Question: I am trying to get mysql set up properly on OSX Mavericks. I have installed the 3 packages from here <URL>. Everything works as expected.
However, when I click in the preferences pain window shown below, I cannot restart the server. I am pretty sure that this is due to the fact that the '/tmp/mysql.sock' file gets removed. The only way to get the server to start again is to restart my computer, which is less than ideal.

How can I get the /tmp/mysql.sock file to stick around even after stopping the server?
As a side note I have symlinked the mysql.sock file using this command, but I don't think this is related
'''
sudo ln -s /tmp/mysql.sock /var/mysql/mysql.sock
'''
I also noticed that I cannot find a my.cnf file anywhere. Should I create this file someplace?
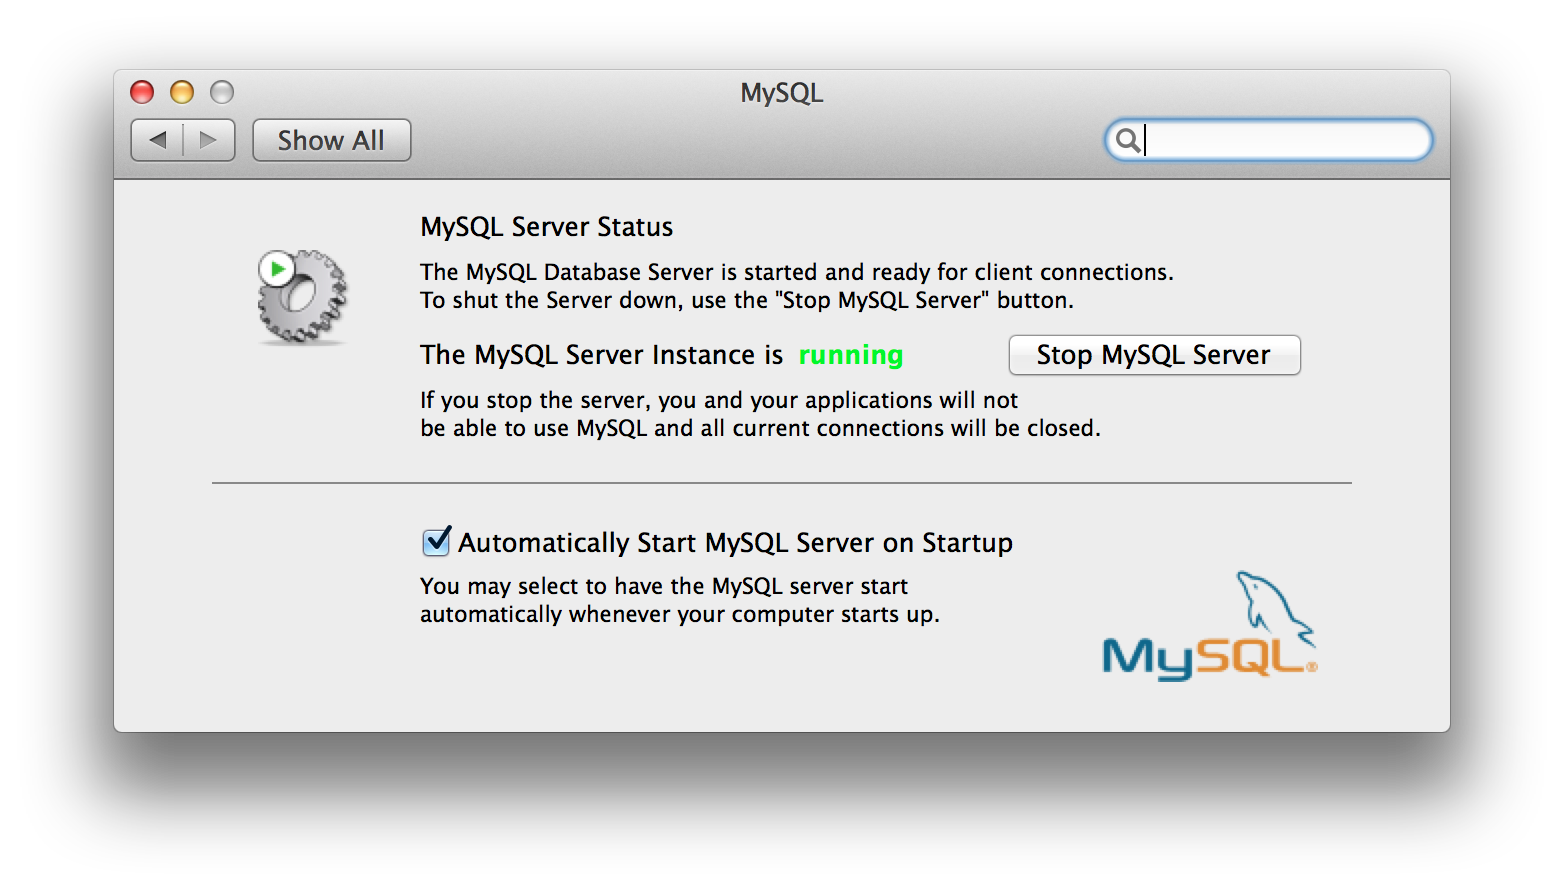
Answer: I ended up removing all files using this post as a reference <URL> and reinstalling using homebrew 'brew install mysql'. So far so good with this install. Probably was some kind of permission issue preventing mysql.sock from being created on start - but not too sure.